Current action and preconditions to check: trajectory_clear

Your task: For each precondition in the list above, predict whether it will hold at this action.

Consider the current scene as observed from the mobile robot's camera, and analyze the predicted future states of all dynamic agents (e.g., people, animals, vehicles, or any moving entities) within the NEXT SECOND.

IMPORTANT: Only answer "very likely" if you are absolutely certain—based on strong, clear evidence—that a dynamic agent will violate the precondition in the predicted future state. Do NOT answer "very likely" for unlikely, ambiguous, or low-probability risks.

Ask yourself for each precondition: Is there a high probability, with clear and convincing evidence, that the predicted future states of any dynamic agent will interfere with the predicted future state of the currently executing action within the NEXT SECOND, causing that precondition to fail?

Assess the risk level based on these predictions. Use "likely" or "very likely" if motions create a clear risk of interference.

Use "neutral" or "improbable" if agents are nearby but their predicted paths are clearly diverging or non-conflicting.

Failure Risk Categories: "very improbable", "improbable", "neutral", "likely", "very likely"

Answer Format: Output ONLY the probability_of_failure value from these categories: "very improbable", "improbable", "neutral", "likely", "very likely"

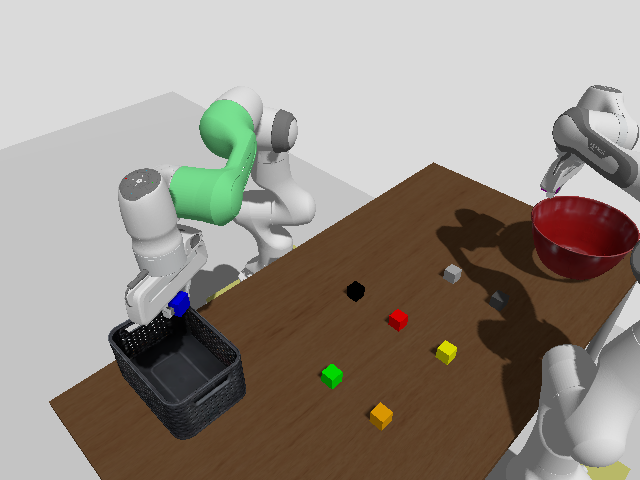

Answer: very improbable